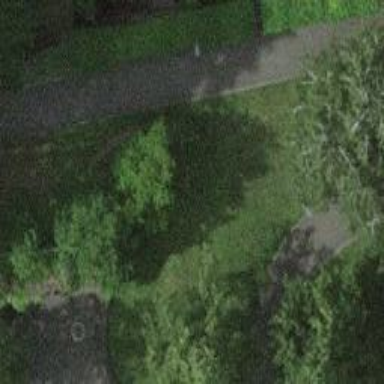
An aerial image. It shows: Deciduous broadleaved tree in garden.